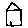
Label: house